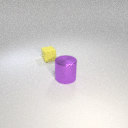
small yellow rubber cube to the left of large purple metal cylinder